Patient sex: M
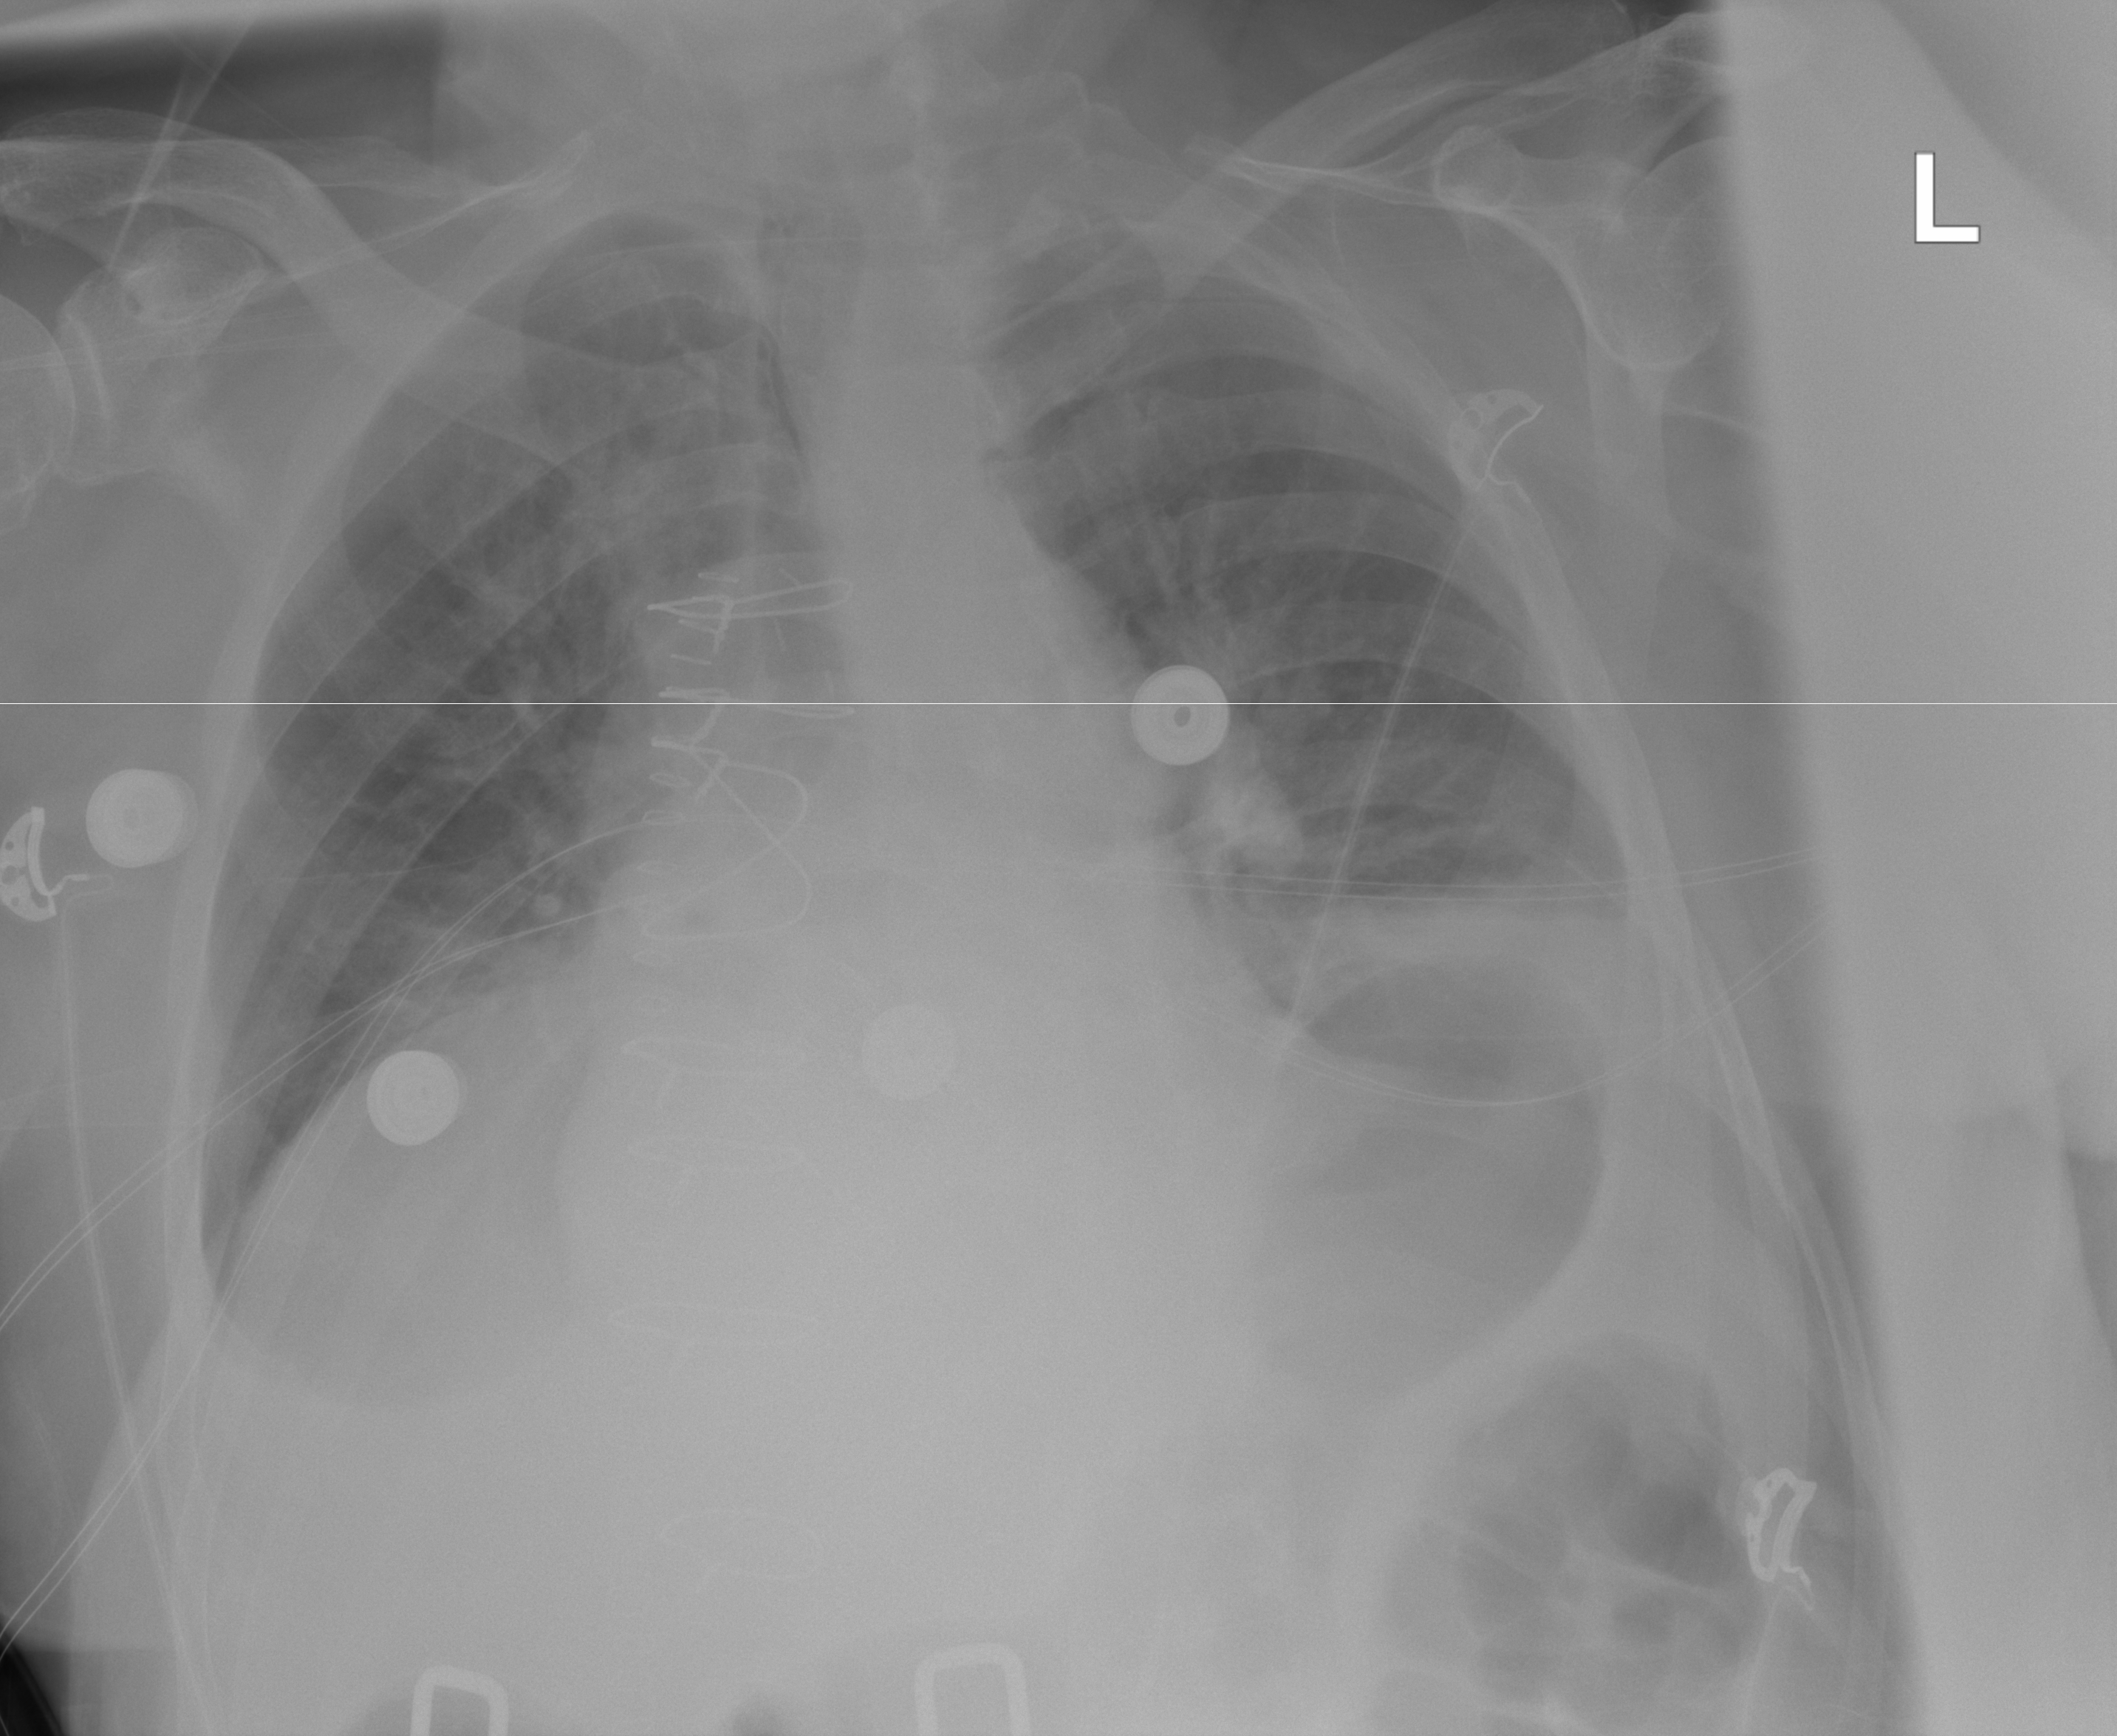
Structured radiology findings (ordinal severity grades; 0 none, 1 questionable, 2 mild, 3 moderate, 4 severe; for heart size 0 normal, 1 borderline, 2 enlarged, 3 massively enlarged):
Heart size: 0
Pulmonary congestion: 2
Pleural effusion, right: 0
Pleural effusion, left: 2
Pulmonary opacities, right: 0
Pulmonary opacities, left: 0
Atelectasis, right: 0
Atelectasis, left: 2